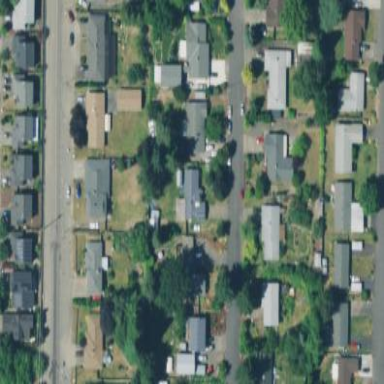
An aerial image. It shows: Residential area consisting of single-family homes.